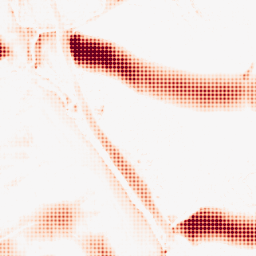
Category: morphological
Decomposition family: morphological_ellipse
Decomposition parameters: operation: opening
width: 50
height: 10
Upsampling method: sinc_blackman
Upsampling parameters: scale: 8
kernel_size: 8
Upsampling scale: 8